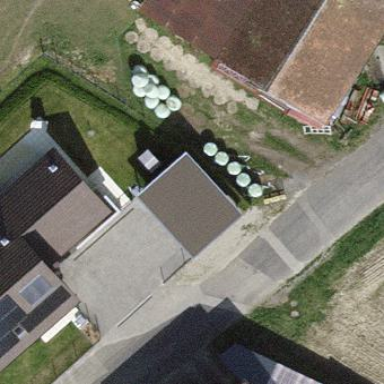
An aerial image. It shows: Garage.